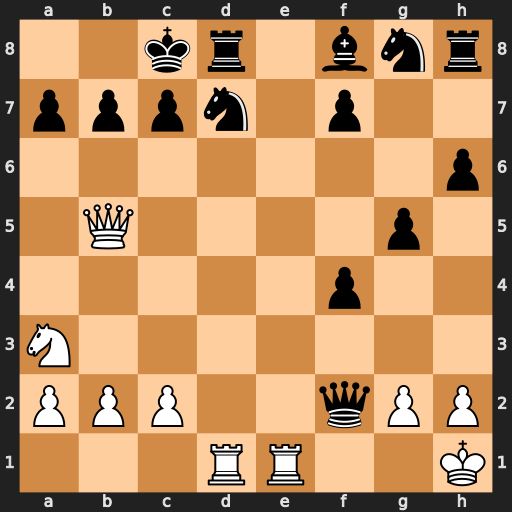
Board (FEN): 2kr1bnr/pppn1p2/7p/1Q4p1/5p2/N7/PPP2qPP/3RR2K
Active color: w
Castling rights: -
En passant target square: -
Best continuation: Qxd7+ Rxd7 Re8+ Rd8 Rdxd8#